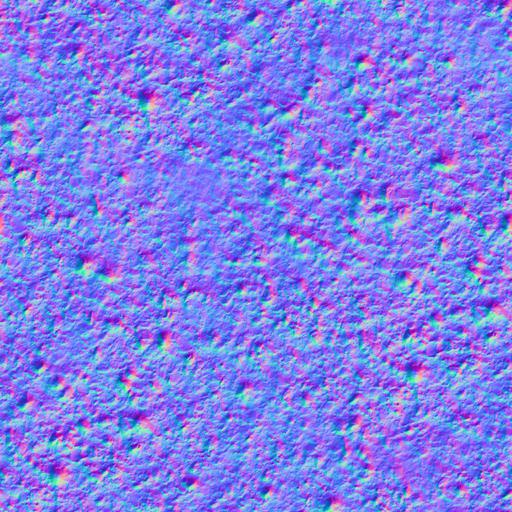
clean concrete rough white